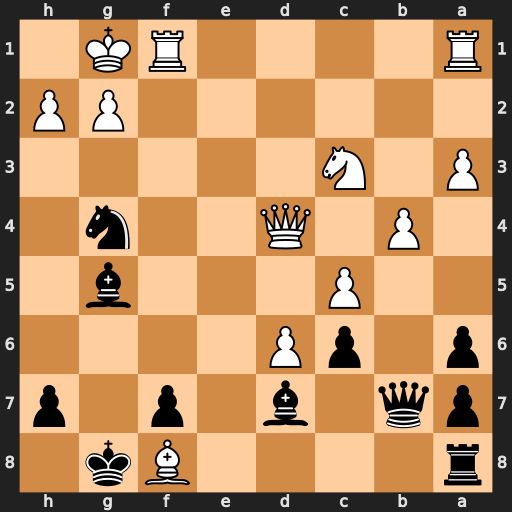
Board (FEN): r4Bk1/pq1b1p1p/p1pP4/2P3b1/1P1Q2n1/P1N5/6PP/R4RK1
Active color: b
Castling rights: -
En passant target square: -
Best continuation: Be3+ Qxe3 Nxe3